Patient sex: M
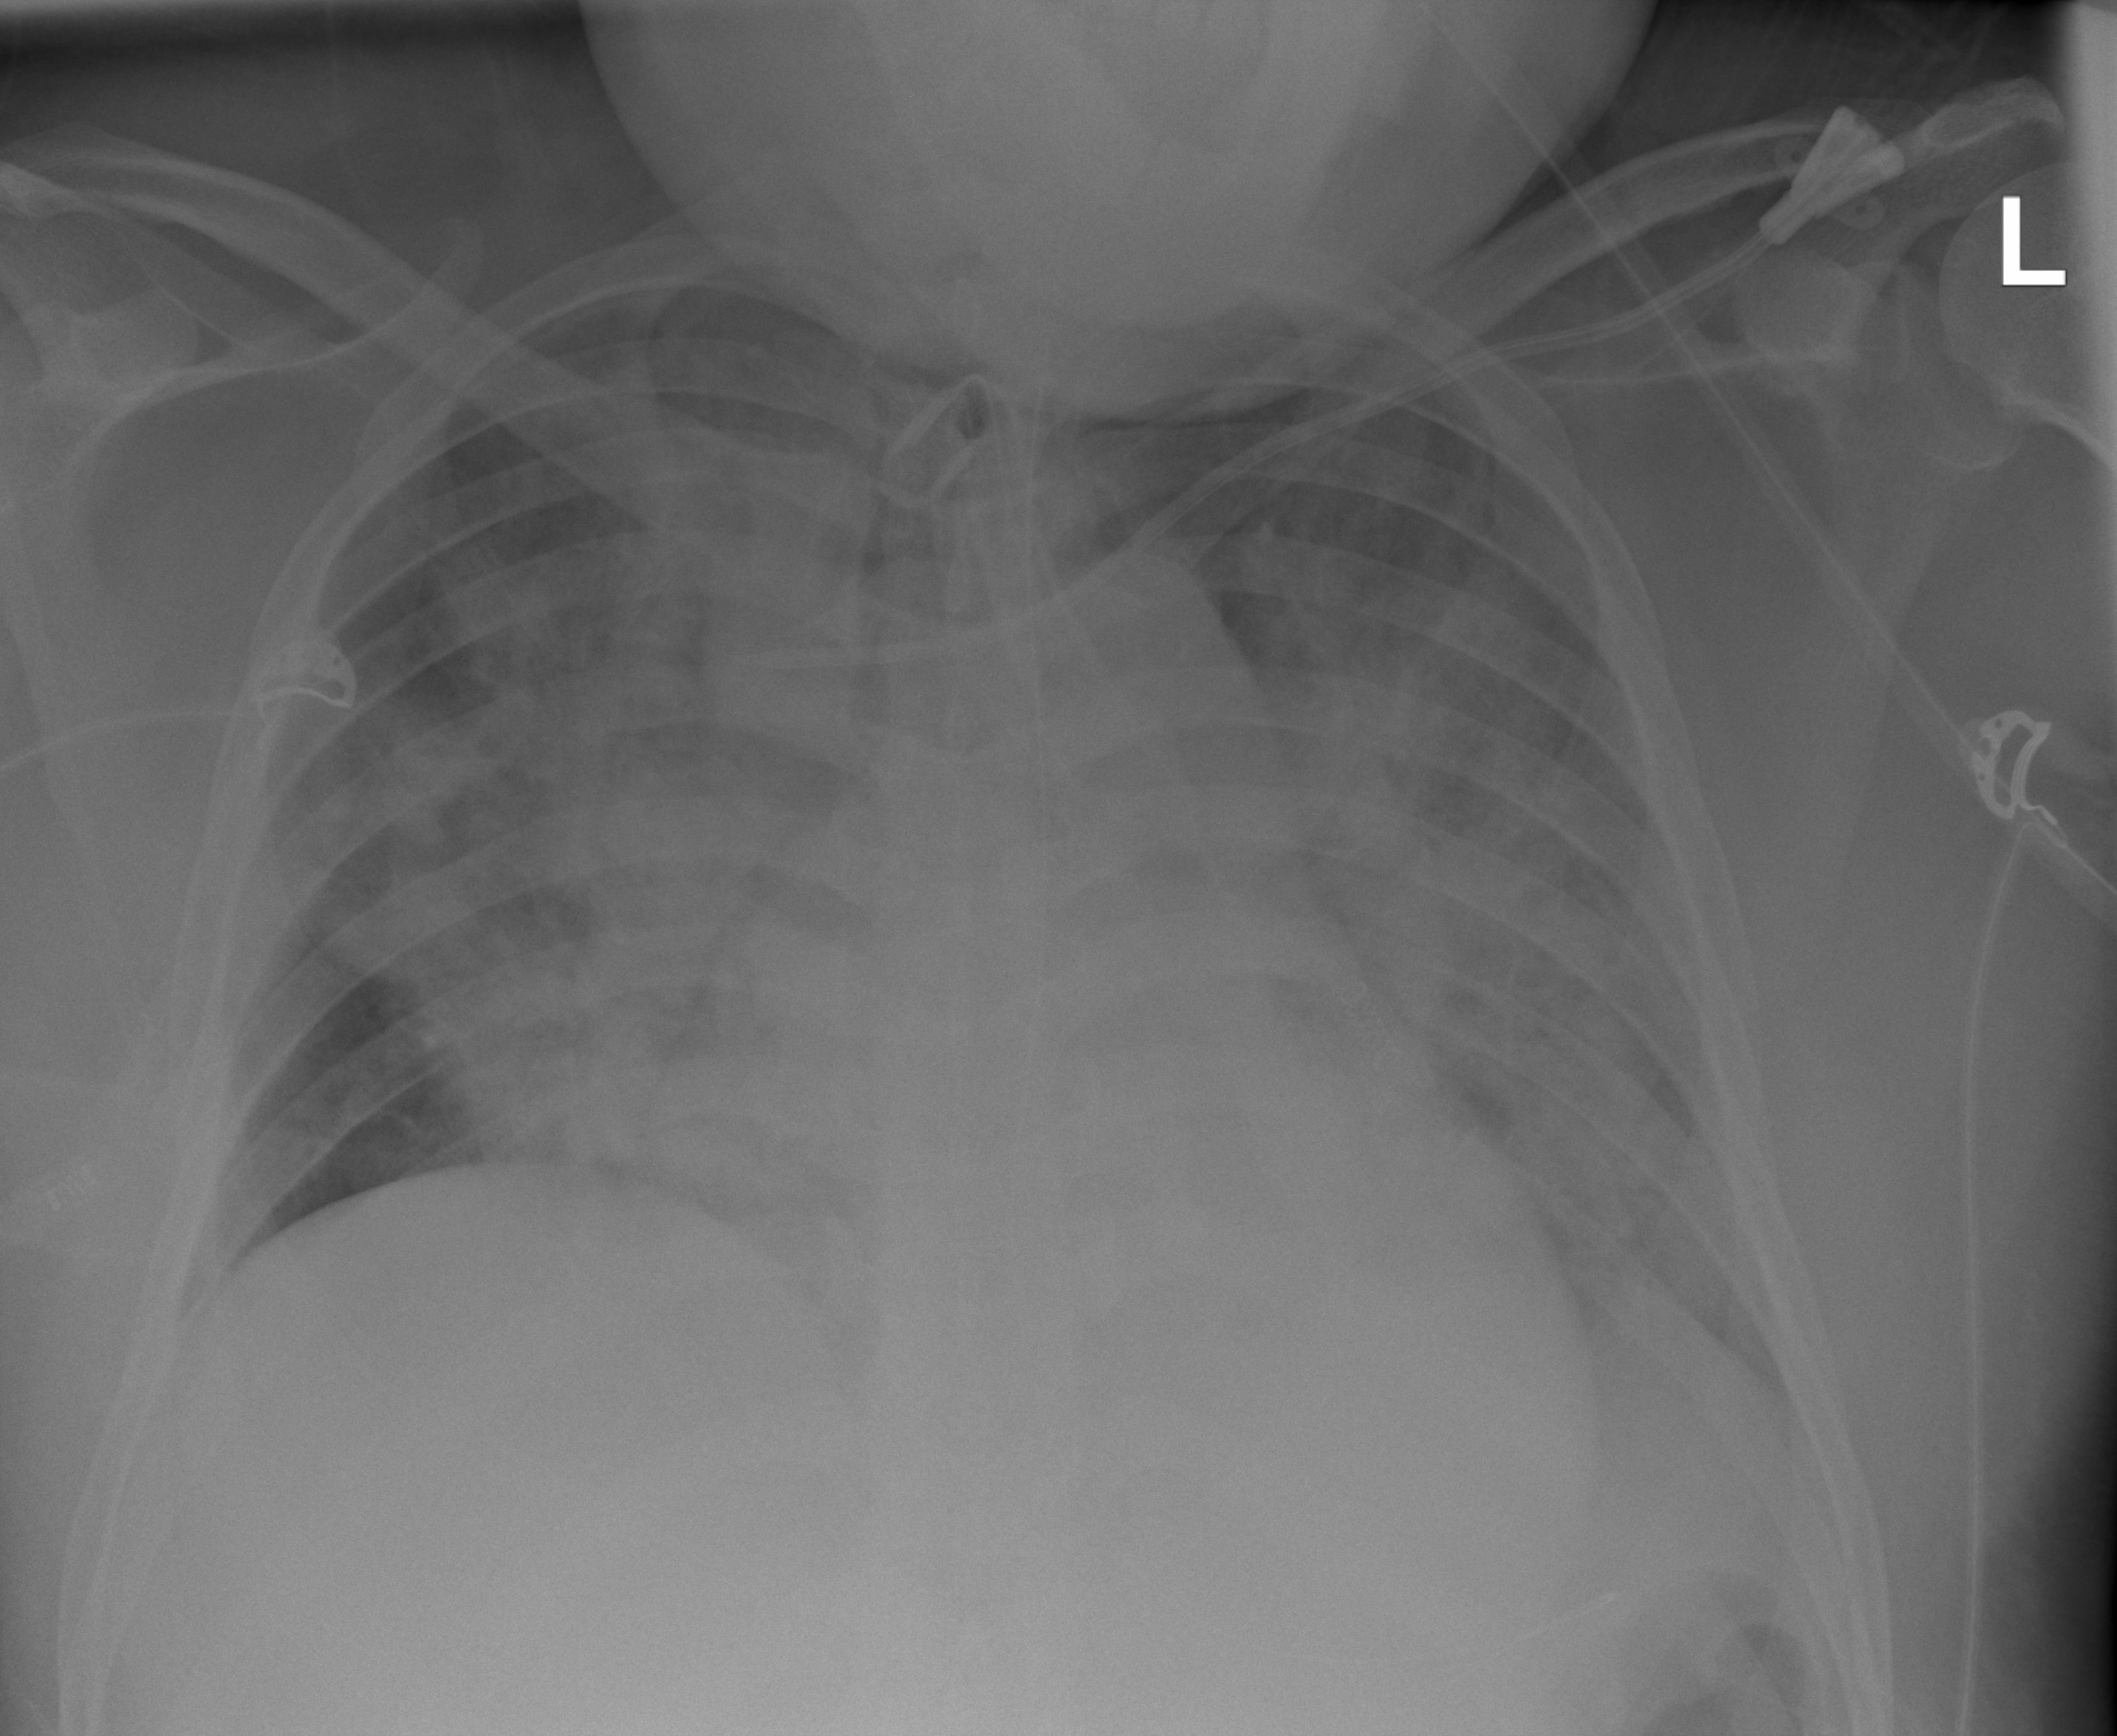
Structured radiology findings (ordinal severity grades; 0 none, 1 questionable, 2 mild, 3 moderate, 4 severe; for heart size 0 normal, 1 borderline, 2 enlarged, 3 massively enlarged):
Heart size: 2
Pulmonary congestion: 3
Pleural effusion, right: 0
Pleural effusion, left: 0
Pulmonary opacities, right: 3
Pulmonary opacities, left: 3
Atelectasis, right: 2
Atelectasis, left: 2